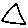
Label: triangle